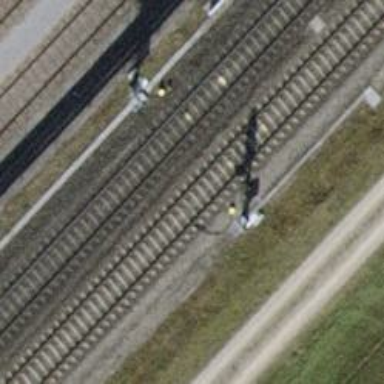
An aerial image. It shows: Railway signal.